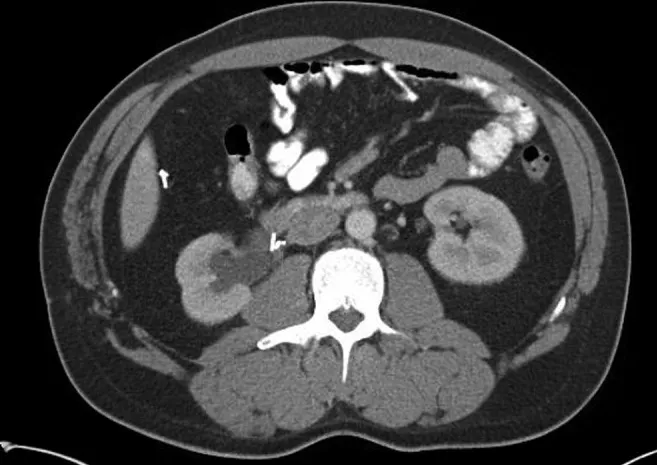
CT of the abdomen without contrast showing surgical clips near the ureteropelvic junction (UPJ). From this image, it is difficult to tell whether the clips are eroding into the ureter.
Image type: radiology (ct)